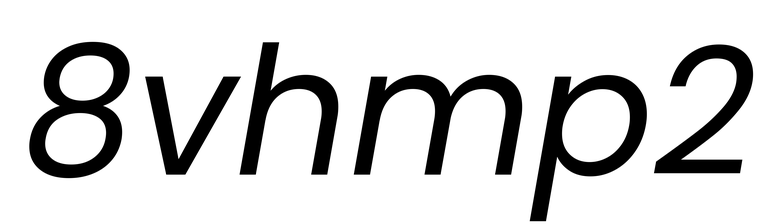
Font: Poppins-Italic